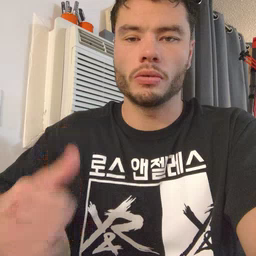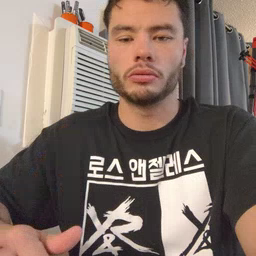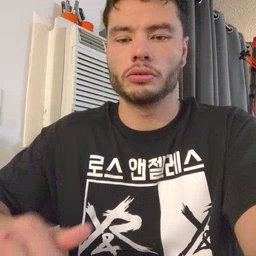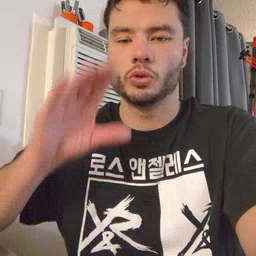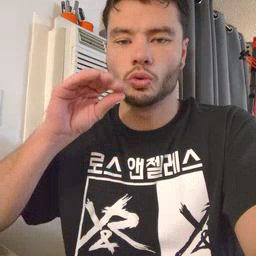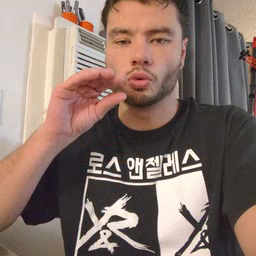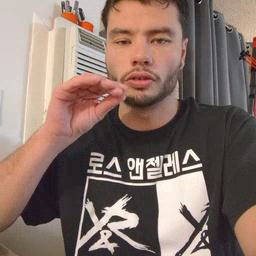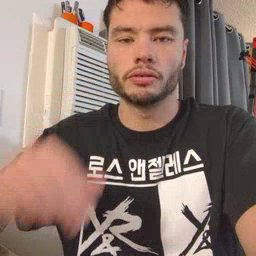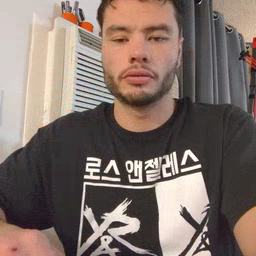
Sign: goose